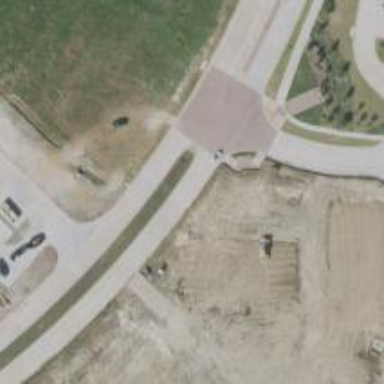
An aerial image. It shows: Tertiary road with separate sidewalk.